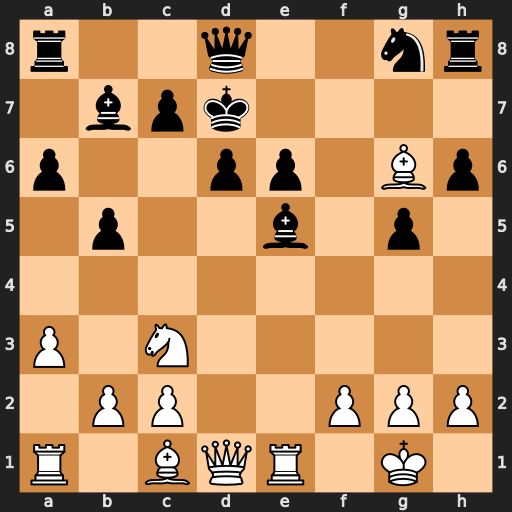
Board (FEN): r2q2nr/1bpk4/p2pp1Bp/1p2b1p1/8/P1N5/1PP2PPP/R1BQR1K1
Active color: w
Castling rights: -
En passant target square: -
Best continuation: Rxe5 Qf6 Be4 Qxe5 Bxb7